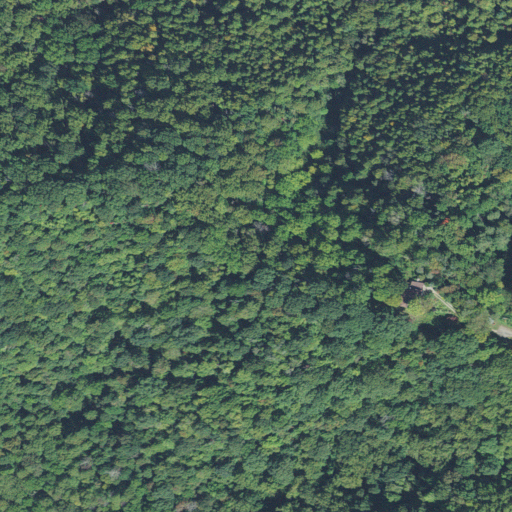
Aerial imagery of gap in North Carolina named Mooney Gap containing deciduous forest and open development